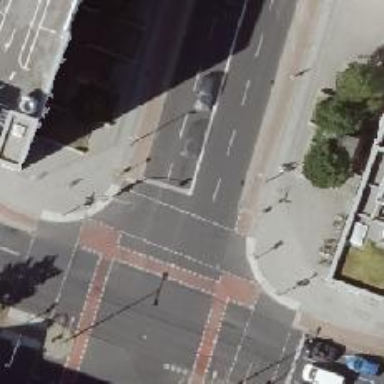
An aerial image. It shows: Road with traffic signals for signaling.